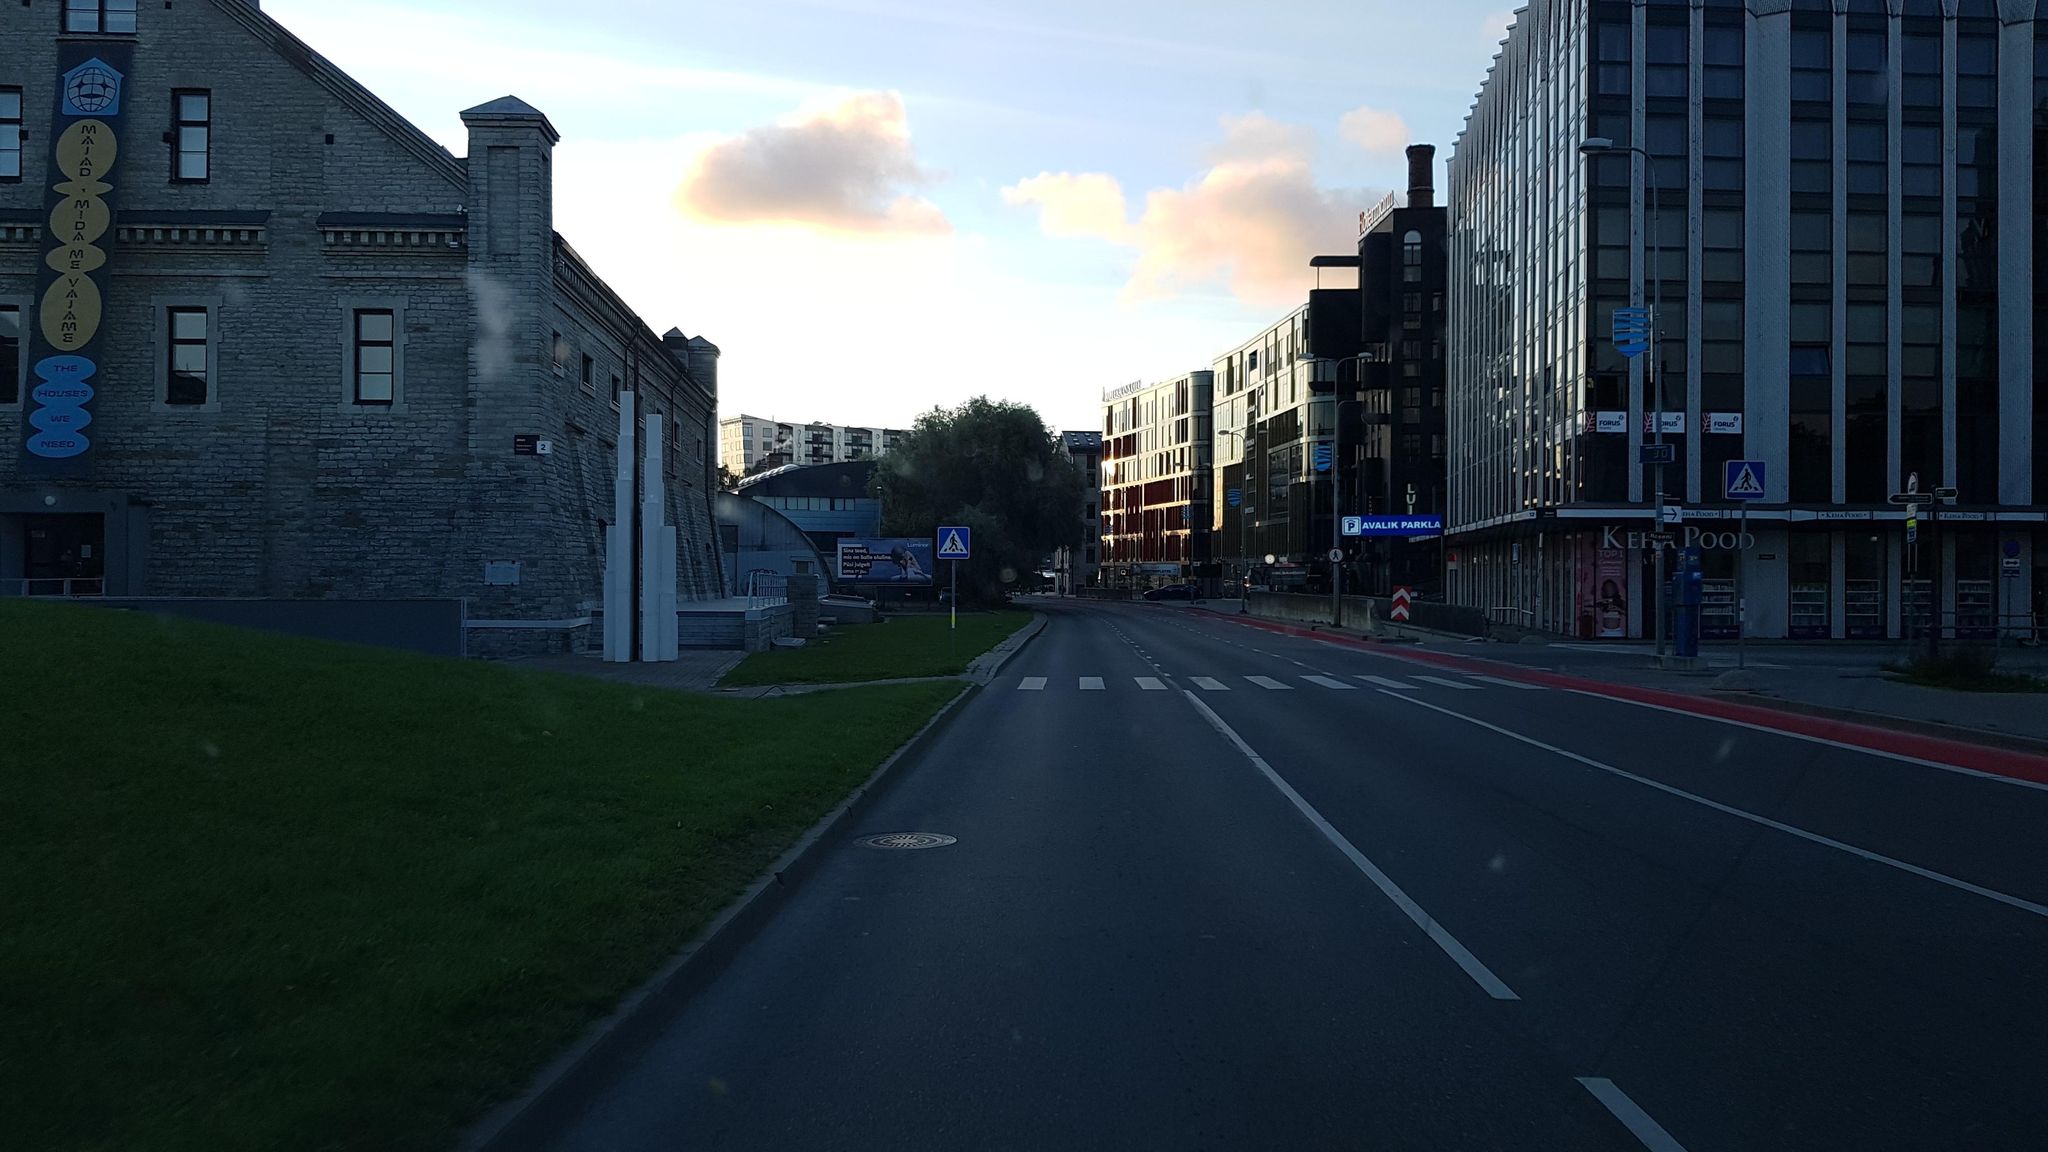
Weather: clear
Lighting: dusk/dawn
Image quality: good
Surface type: driving surface
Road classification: trunk
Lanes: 3
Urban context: urban centre
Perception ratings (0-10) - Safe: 2.68, Lively: 7.28, Beautiful: 6.32, Boring: 2.27, Depressing: 2.33, Wealthy: 5.23